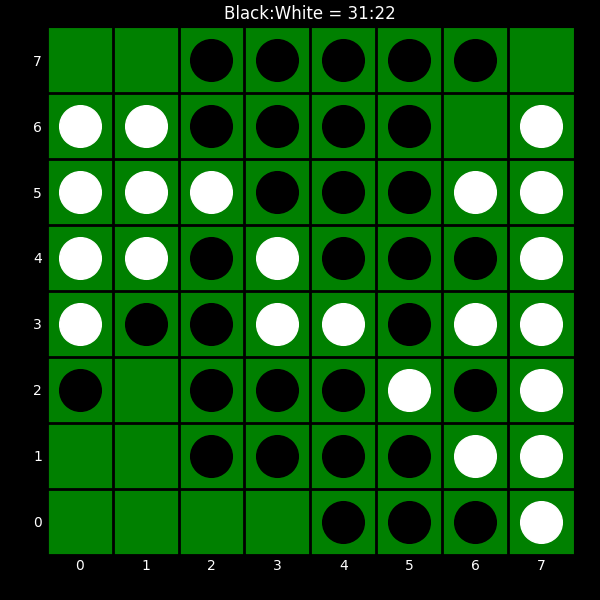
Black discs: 31
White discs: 22